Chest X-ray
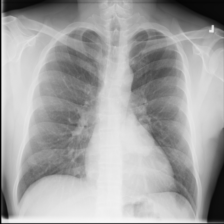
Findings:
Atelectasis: negative
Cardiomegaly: negative
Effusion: negative
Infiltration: negative
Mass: positive
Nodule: negative
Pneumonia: negative
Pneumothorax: negative
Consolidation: negative
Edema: negative
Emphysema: negative
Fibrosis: negative
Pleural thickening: negative
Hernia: negative